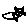
Label: cat